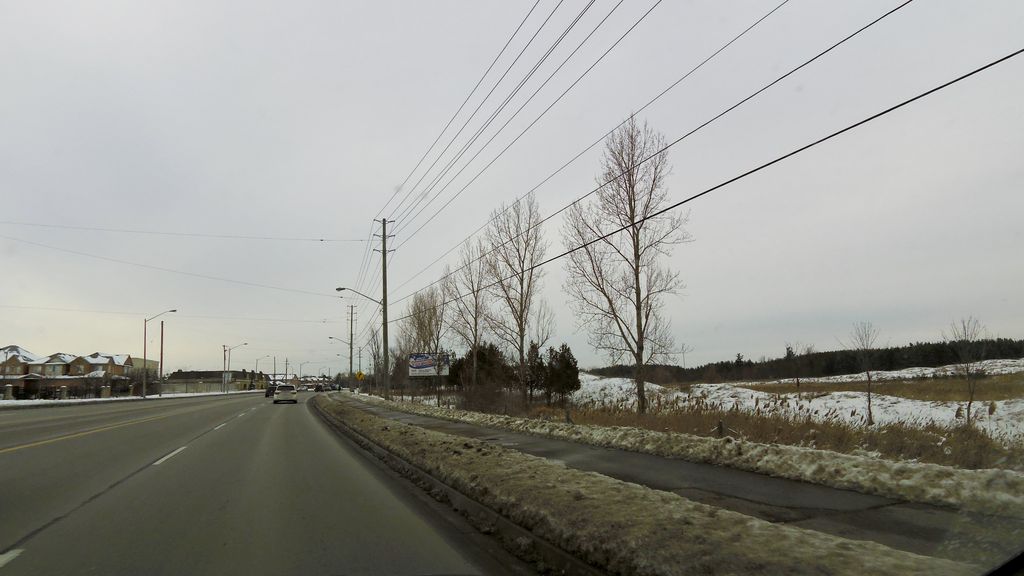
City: toronto